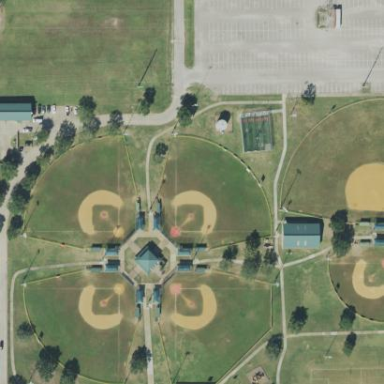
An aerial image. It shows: Baseball pitch for leisure land.